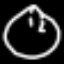
Label: clock